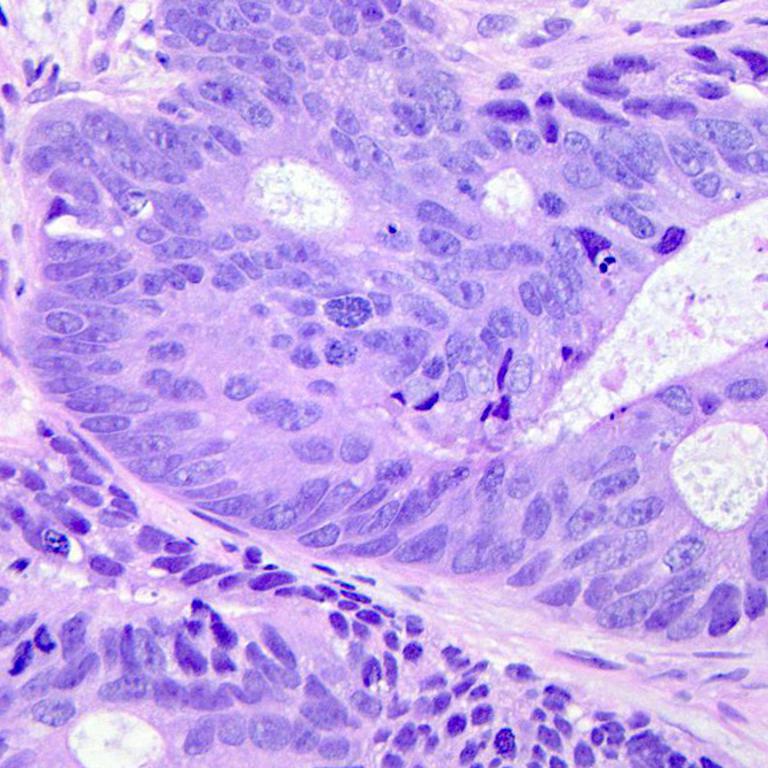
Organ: colon
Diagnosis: adenocarcinomas